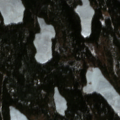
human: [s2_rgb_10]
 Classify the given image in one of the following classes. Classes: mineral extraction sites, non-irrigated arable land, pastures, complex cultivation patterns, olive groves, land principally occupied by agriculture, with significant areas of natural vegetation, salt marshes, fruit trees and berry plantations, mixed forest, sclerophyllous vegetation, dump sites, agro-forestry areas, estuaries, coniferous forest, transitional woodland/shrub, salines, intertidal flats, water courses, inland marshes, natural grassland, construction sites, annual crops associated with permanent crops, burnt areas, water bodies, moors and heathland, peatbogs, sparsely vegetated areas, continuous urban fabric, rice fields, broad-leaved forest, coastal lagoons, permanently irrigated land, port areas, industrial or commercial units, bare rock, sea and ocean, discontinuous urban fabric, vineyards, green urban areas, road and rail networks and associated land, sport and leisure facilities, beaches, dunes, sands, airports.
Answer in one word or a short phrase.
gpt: coniferous forest, mixed forest, water bodies